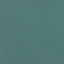
Land use / land cover class: SeaLake